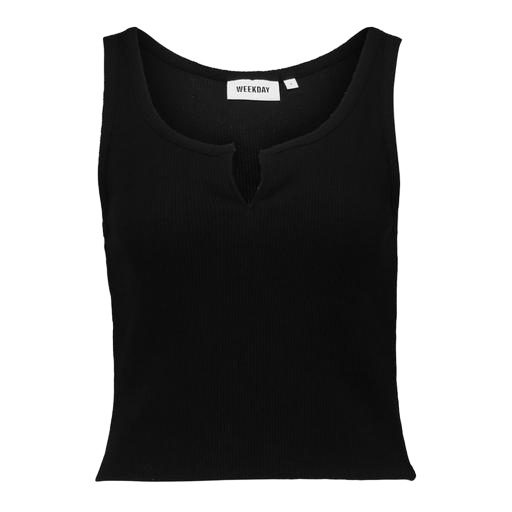
black ribbed tank top, black split neck tank, black rib vest, white background